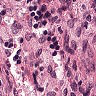
Metastatic tissue present: no